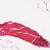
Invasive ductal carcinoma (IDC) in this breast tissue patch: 0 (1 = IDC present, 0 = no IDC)